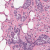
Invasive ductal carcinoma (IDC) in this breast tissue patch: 0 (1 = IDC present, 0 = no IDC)